Brain MRI, t2w sequence, axial 2D slice.
Patient: age 41, sex M, weight 95 kg, height 1.95 m
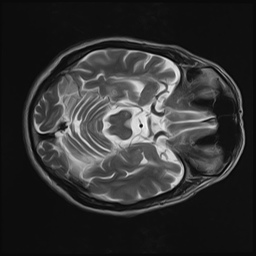